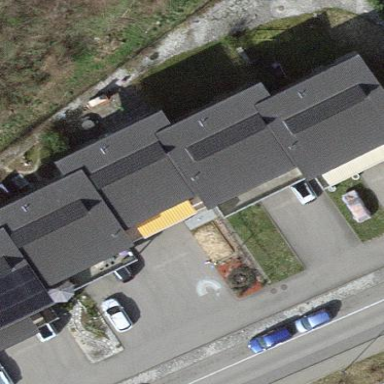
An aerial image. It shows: Terrace building.